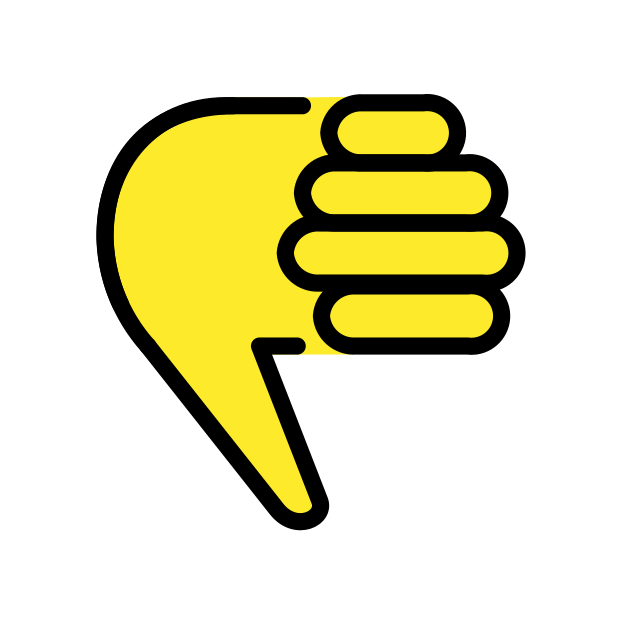
thumbs down